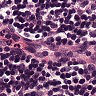
Metastatic tissue present: no